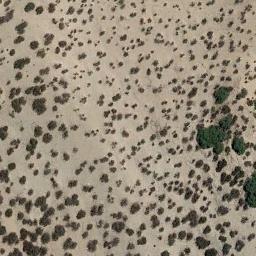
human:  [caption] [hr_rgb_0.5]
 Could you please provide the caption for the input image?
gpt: A lot of dense small chaparrals grow in the desert .

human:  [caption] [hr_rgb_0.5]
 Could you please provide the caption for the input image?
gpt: There are several trees and some weeds in this desert .

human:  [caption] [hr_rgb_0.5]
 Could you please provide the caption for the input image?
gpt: There are some bushes make up the chaparral on the desert .

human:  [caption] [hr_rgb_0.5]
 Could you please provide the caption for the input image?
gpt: Chaparral is evenly distributed on the sand .

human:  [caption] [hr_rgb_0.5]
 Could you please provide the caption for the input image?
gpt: The chaparral is not evenly distributed .